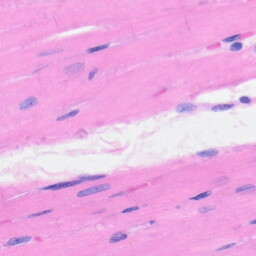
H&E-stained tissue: Heart